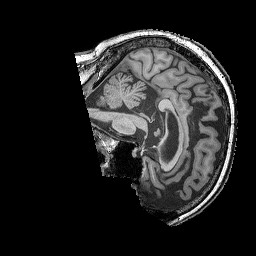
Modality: T1w
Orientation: sagittal
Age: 56
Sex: male
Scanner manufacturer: siemens
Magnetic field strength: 3 T
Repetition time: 2.25 s
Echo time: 0.00411 s